Question: I am trying to use 'JavaScriptSerializer' in my application.
I initially received
> Cannot find JavaScriptSerializer
and I solved it by adding:
'''
using System.Web.Script.Serialization;
'''
But then the sub-keyword 'Script' is underlined with a blue line:
> The type or namespace 'Script' does not exist in the namespace
'System.Web' (are you missing an assembly reference?)
So I added to the project a reference to:
> C:\Program Files (x86)\Reference Assemblies\Microsoft\Framework.NETFramework4.0\System.Web.Extensions.dll
That didn't help. I am still receiving the same blue underline with same error. The reference is marked with an exclamation mark yellow warning:

I tried the suggested solutions on <URL>, but as @user781490 indicated, they didn't help in my situation.
Any idea how to resolve this?
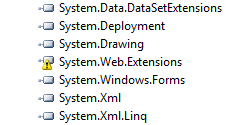
Answer: I found <URL>.
First solution (not recommended):
> Find the .Net Framework 3.5 and 2.0 folderCopy System.Web.Extensions.dll from 3.5 and System.Web.dll from 2.0 to the application folderAdd the reference to these two assembliesChange the referenced assemblies property, setting "Copy Local" to true
And build to test your application to ensure all code can work
Second solution (Use a different class / library):
The user who had posted the question claimed that <URL> helped him replicate the behavior of 'JavaScriptSerializer'.
You could also try to use <URL>. It's a third party library and pretty powerful.